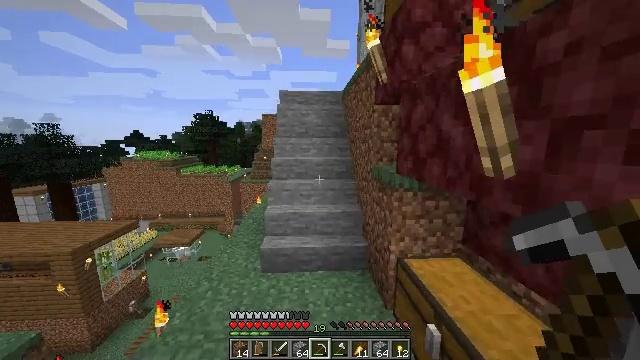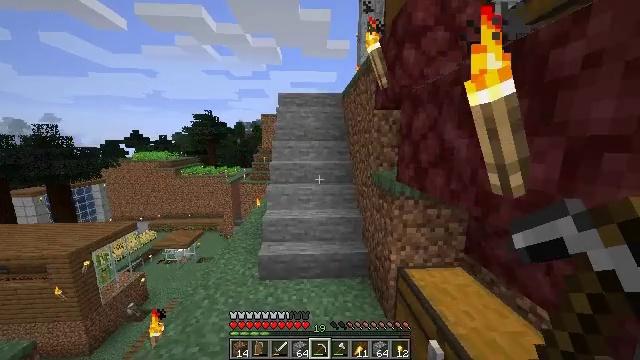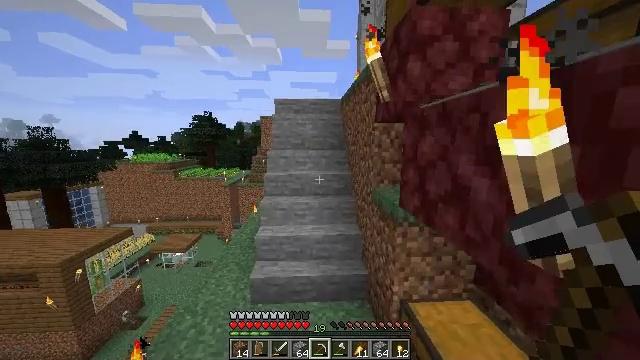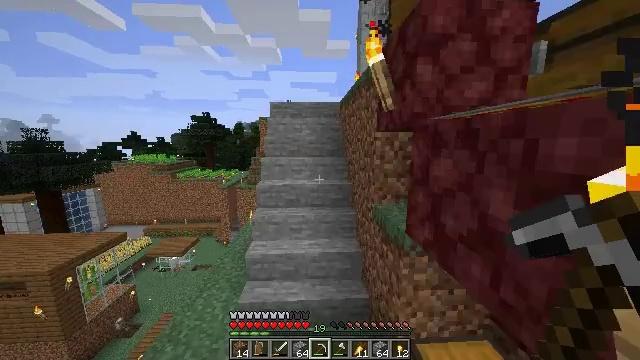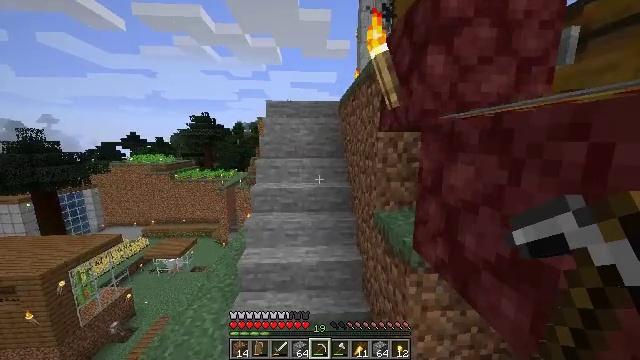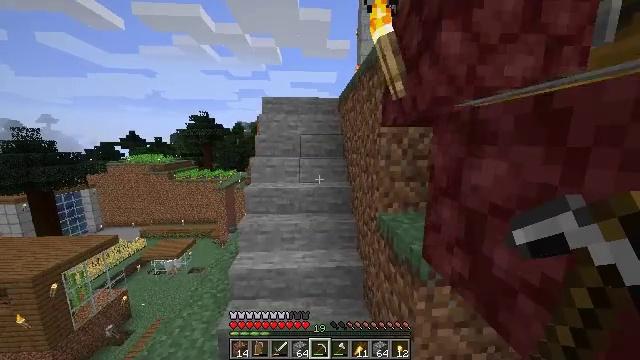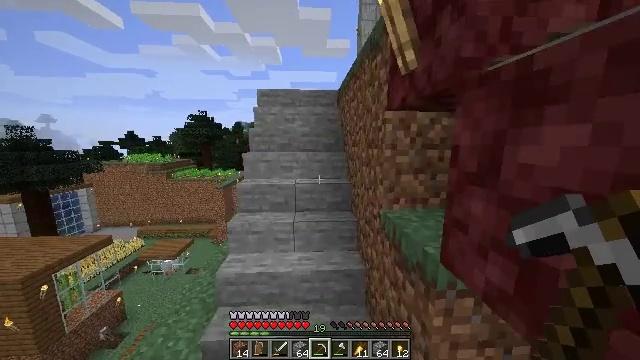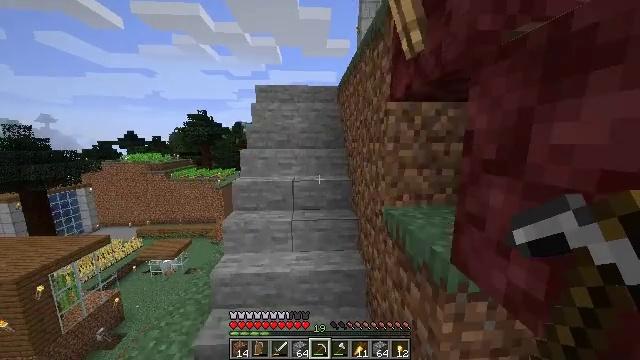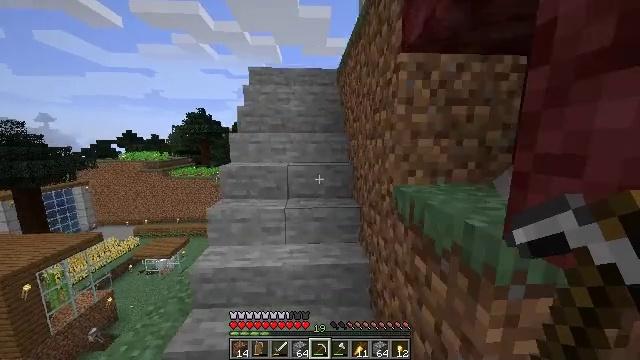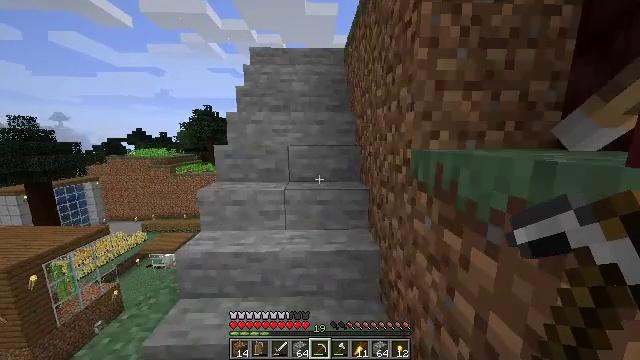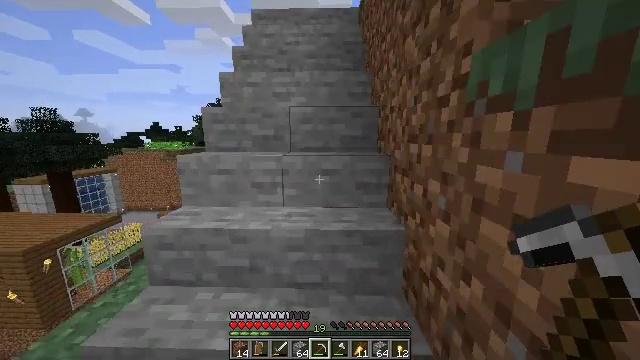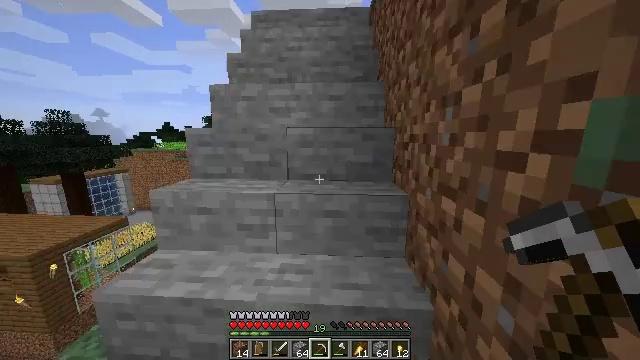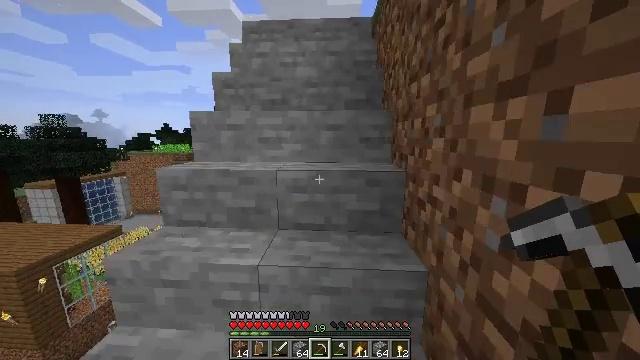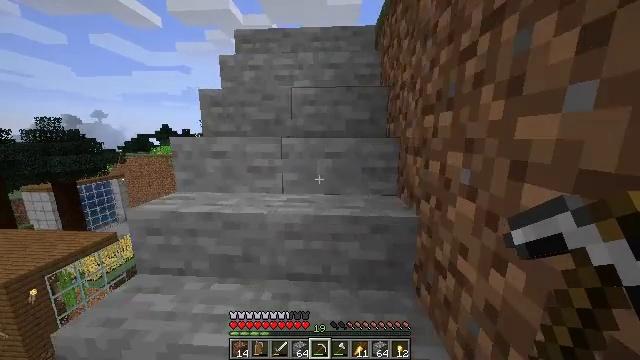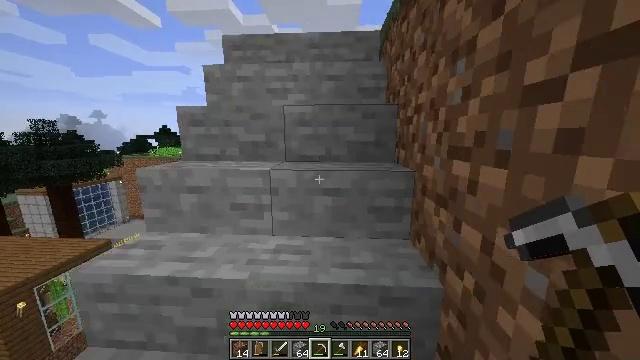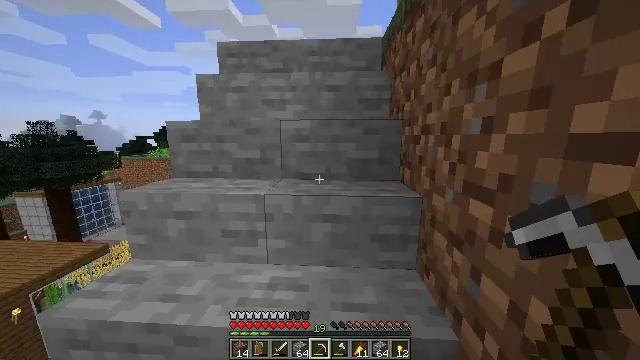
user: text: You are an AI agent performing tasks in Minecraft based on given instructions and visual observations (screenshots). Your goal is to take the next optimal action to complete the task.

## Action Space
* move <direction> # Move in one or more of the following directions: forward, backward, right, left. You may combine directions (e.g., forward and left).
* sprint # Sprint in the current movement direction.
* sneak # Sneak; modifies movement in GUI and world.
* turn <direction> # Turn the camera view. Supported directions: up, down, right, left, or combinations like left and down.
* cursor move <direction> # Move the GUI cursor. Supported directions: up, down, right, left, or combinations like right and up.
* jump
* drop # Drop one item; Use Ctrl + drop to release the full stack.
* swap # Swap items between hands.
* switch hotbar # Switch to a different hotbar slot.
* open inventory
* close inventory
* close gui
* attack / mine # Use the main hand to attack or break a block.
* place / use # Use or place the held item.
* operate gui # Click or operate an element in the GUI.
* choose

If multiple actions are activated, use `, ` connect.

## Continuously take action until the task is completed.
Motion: motion action
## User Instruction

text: Make an iron block at the crafting table.
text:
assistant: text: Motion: move forward, sprint, jump
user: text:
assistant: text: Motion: move forward, sprint, jump
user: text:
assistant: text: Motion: move forward, sprint, jump
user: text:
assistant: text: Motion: move forward, sprint, jump
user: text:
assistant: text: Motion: move forward, sprint, jump
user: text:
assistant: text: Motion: move forward, jump
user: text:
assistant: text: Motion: move forward, jump
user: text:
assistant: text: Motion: move forward, jump
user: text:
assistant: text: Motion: move forward, turn left, jump
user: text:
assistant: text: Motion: move forward, turn left and down, jump
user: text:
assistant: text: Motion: move forward, sprint, turn left, jump
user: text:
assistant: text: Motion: move forward, sprint, jump
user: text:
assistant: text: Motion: move forward, sprint, jump
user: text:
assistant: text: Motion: move forward, sprint, jump
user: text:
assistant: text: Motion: move forward, sprint, jump
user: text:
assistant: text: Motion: move forward, sprint, jump
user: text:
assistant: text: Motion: move forward, jump
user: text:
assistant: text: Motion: move forward, jump
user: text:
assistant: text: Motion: move forward, jump
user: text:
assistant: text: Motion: move forward, jump
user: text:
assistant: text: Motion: move forward, jump
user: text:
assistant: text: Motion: move forward, jump
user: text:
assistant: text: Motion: move forward, turn right, jump
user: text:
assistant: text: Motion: move forward, turn right, jump
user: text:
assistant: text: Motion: move forward, jump
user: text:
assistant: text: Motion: move forward, turn right, jump
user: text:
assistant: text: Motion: move forward, turn right and down, jump
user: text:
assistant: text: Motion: move forward, sprint, turn right, jump
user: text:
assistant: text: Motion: move forward, sprint, turn right and down, jump
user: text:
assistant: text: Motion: move forward, sprint, turn right and down, jump